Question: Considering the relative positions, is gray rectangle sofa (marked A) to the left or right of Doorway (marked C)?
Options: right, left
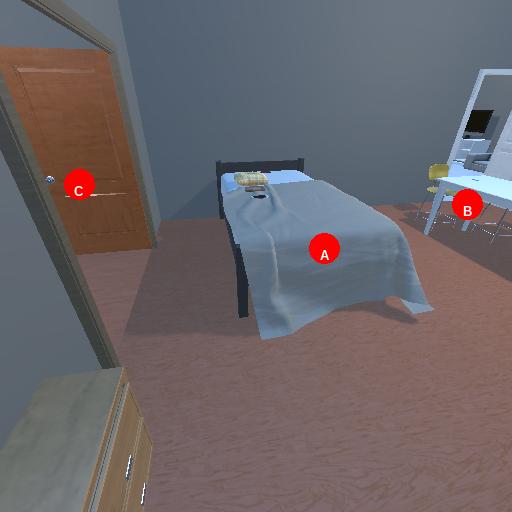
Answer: right